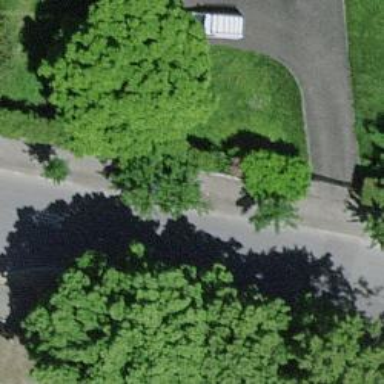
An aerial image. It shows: Street tree with broadleaved leaves.